Aerial crown-view tile of a tropical tree (Barro Colorado Island, Panama), acquired 20250915:
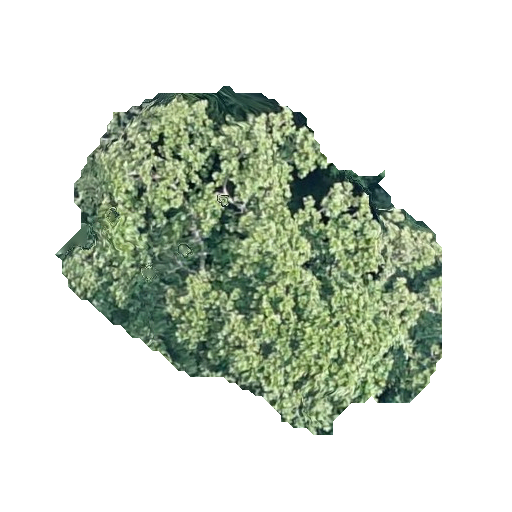
Species: Anacardium excelsum
GBIF accepted scientific name: Anacardium excelsum
Crown area: 127.522 m²